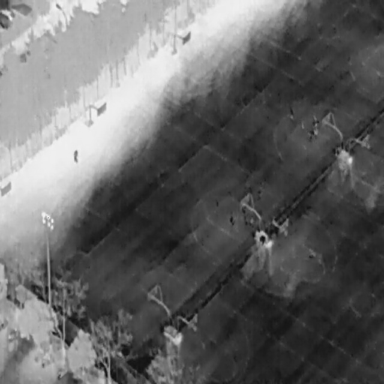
There are 11 People in the infrared image.